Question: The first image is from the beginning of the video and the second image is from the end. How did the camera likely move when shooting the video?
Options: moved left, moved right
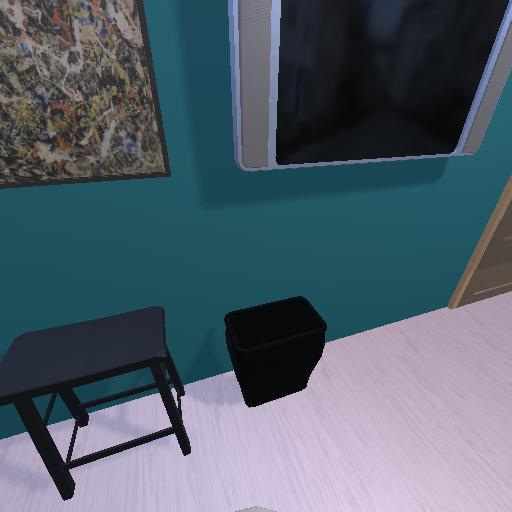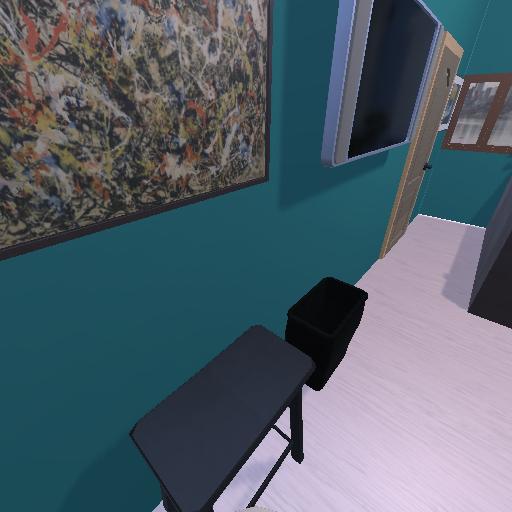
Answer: moved left